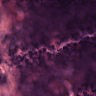
Metastatic tissue present: no